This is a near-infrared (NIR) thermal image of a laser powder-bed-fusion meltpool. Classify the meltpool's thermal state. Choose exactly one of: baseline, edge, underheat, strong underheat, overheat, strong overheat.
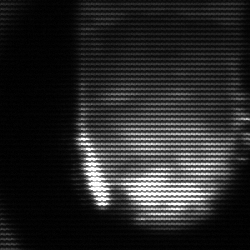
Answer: baseline